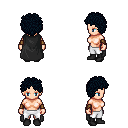
a pixel art fantasy rpg character, female body template, human, light skin, black cape, white pants, raven curly afro hairstyle, leather bracers, black shoes, four views (front, back, left, right), 2x2 character sprite sheet, small pixel art, hard edges, no anti-aliasing